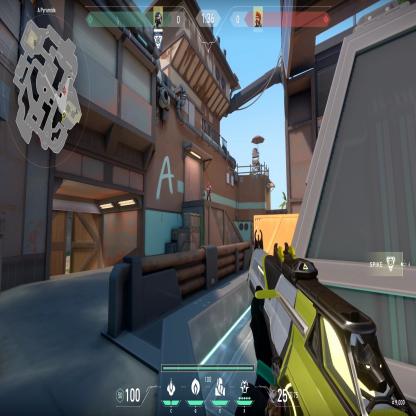
Label: enemy